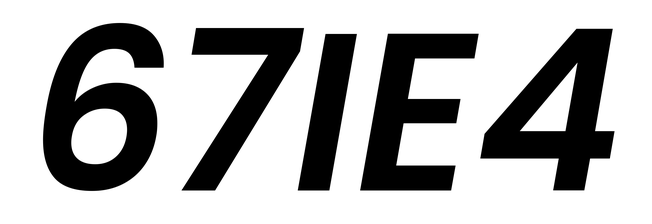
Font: Poppins-SemiBoldItalic